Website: bh-photo
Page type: account-selection
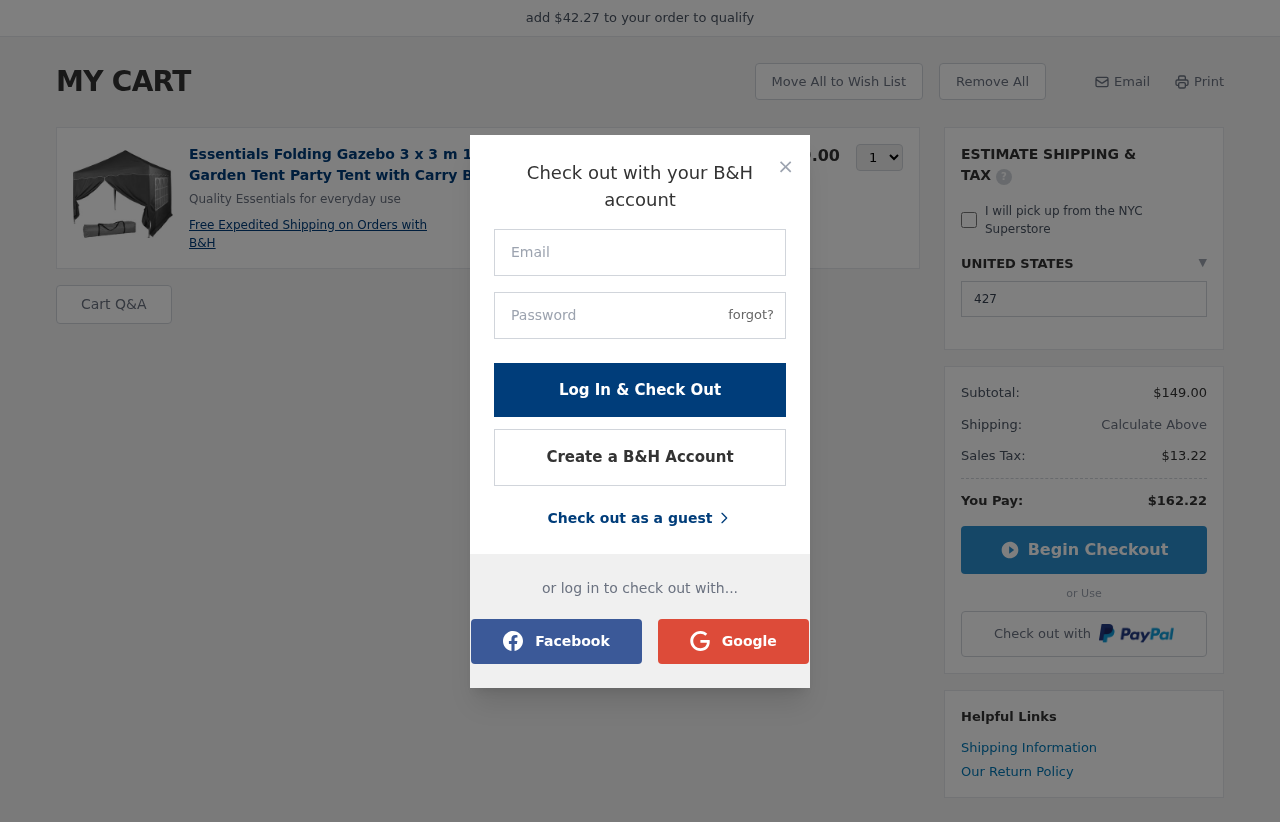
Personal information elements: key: PII_COUNTRY
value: UNITED STATES
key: PII_LOGIN_USERNAME
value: victor.smith
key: PII_POSTCODE
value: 42713
Product elements: key: PRODUCT1_DESC
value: Quality Essentials for everyday use
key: PRODUCT1_NAME
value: Essentials Folding Gazebo 3 x 3 m 100% Waterproof Garden Tent Party Tent with Carry Bag
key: PRODUCT1_PRICE
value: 149
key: PRODUCT1_QUANTITY
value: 1
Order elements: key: ORDER_SUBTOTAL
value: $149.00
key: ORDER_TAX
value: $13.22
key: ORDER_TOTAL
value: $162.22
Other elements: key: AMOUNT_TO_QUALIFY
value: $42.27